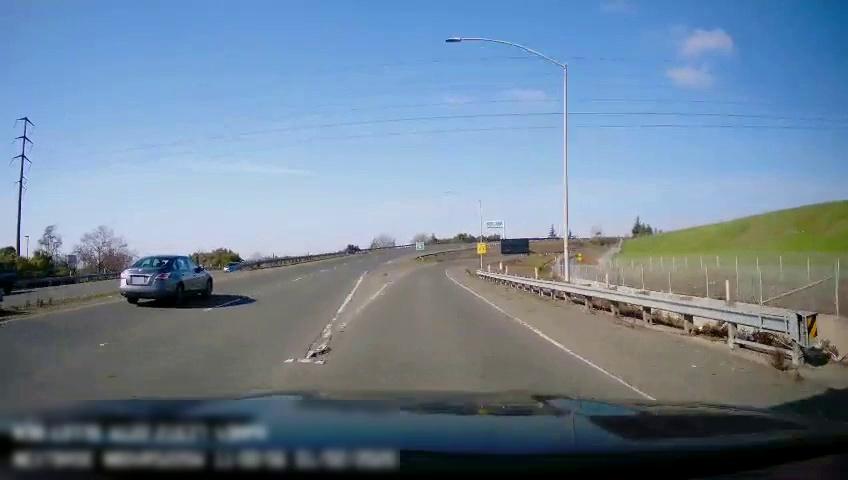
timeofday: Day
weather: Sunny
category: Drivable Space
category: Drivable Space
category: Vehicles | Car
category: Vehicles | Car
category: Lanes | Current Lane
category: Lanes | Alternate Lane
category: Lanes | Current Lane
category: Lanes | Alternate Lane
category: Lanes | Current Lane
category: Traffic | Signs
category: Traffic | Signs